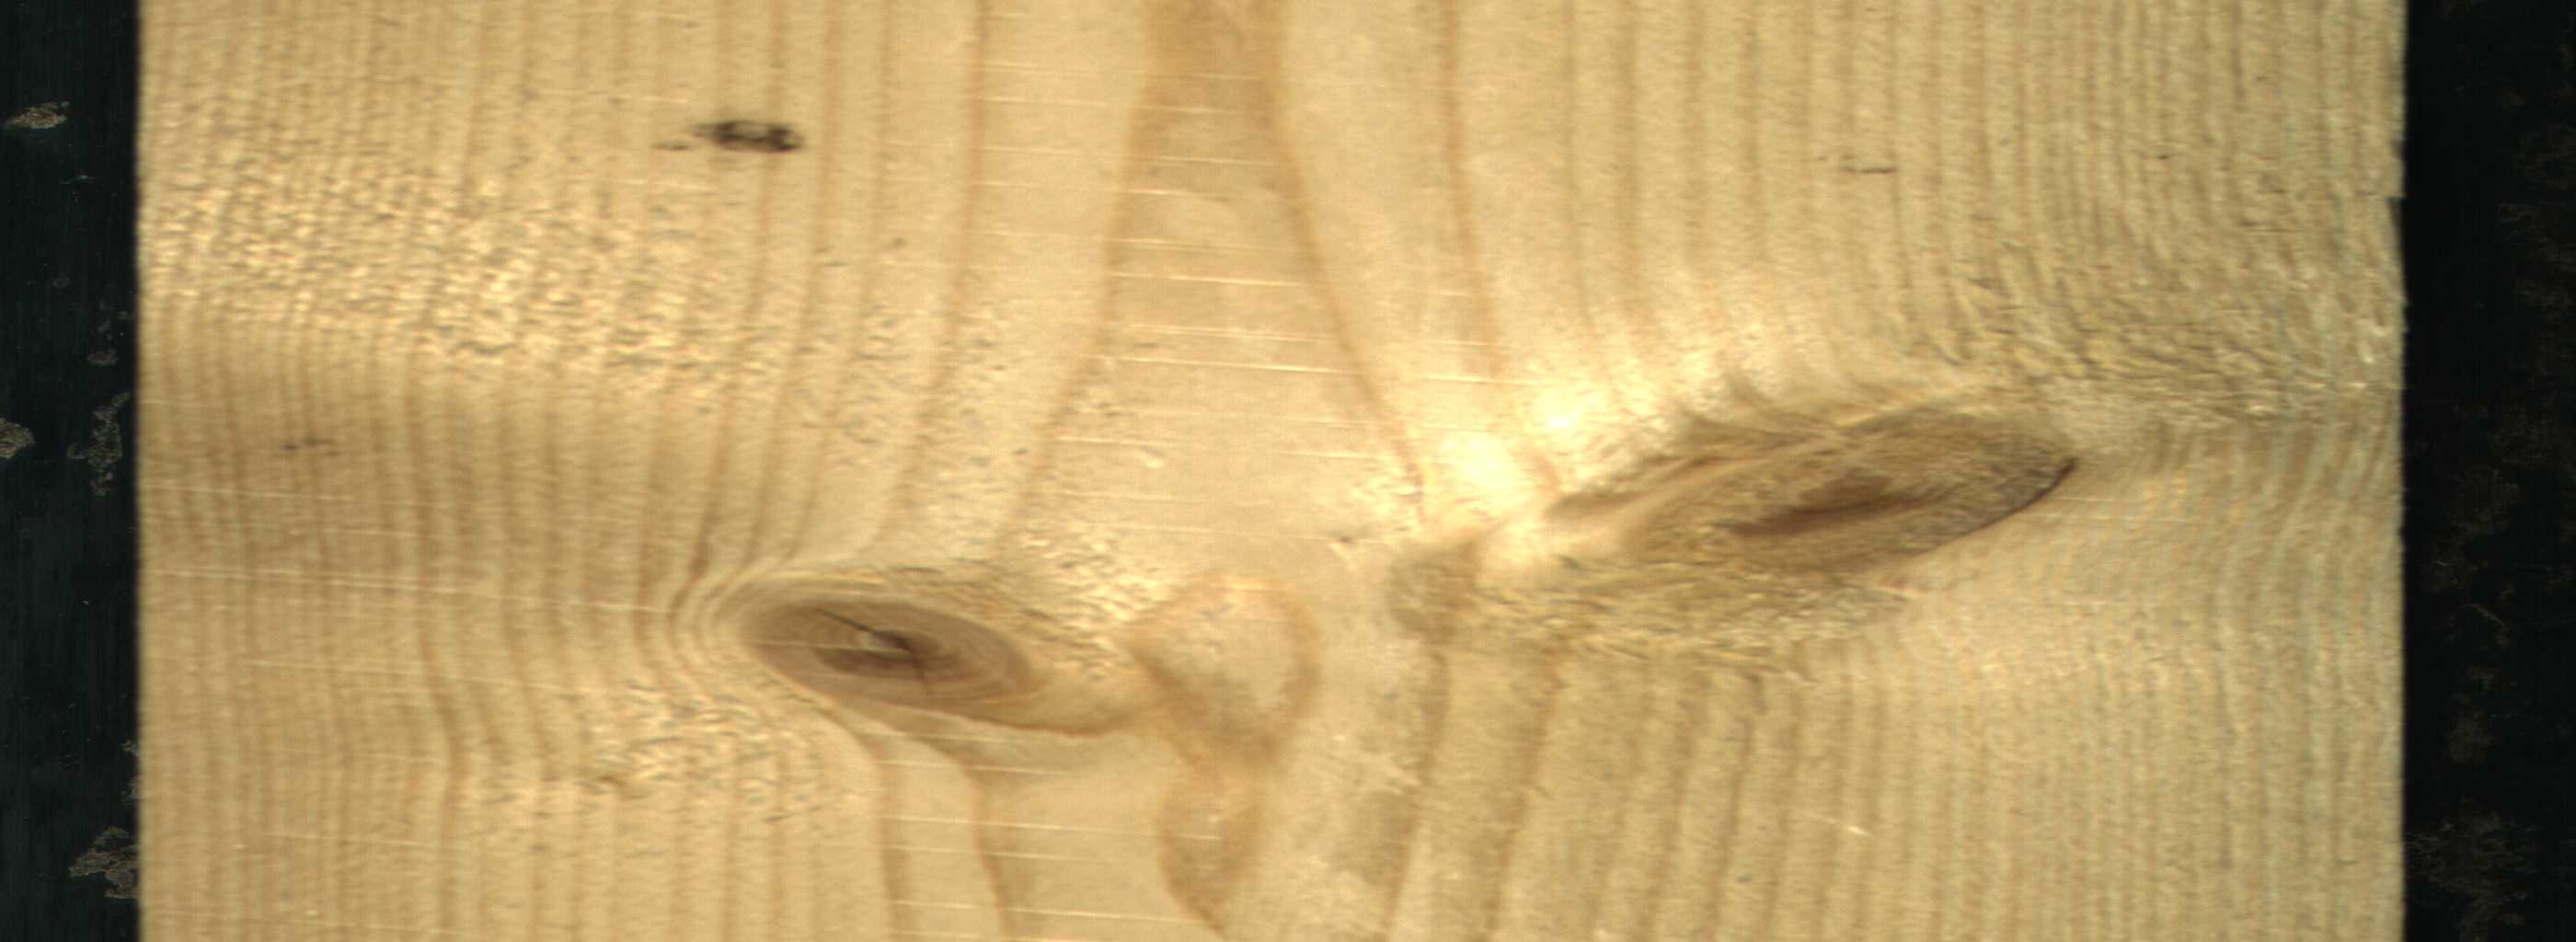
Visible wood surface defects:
Live_Knot
Live_Knot
Live_Knot